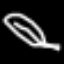
Label: leaf